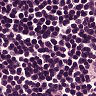
Metastatic tissue present: no